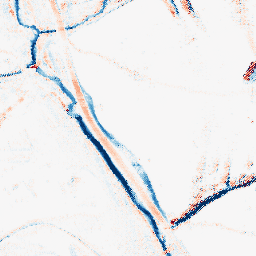
Category: morphological
Decomposition family: morphological_rect
Decomposition parameters: operation: average
width: 10
height: 5
Upsampling method: regularized
Upsampling parameters: scale: 4
lambda_reg: 0.1
Upsampling scale: 4